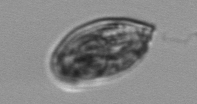
Label: Katodinium_or_Torodinium